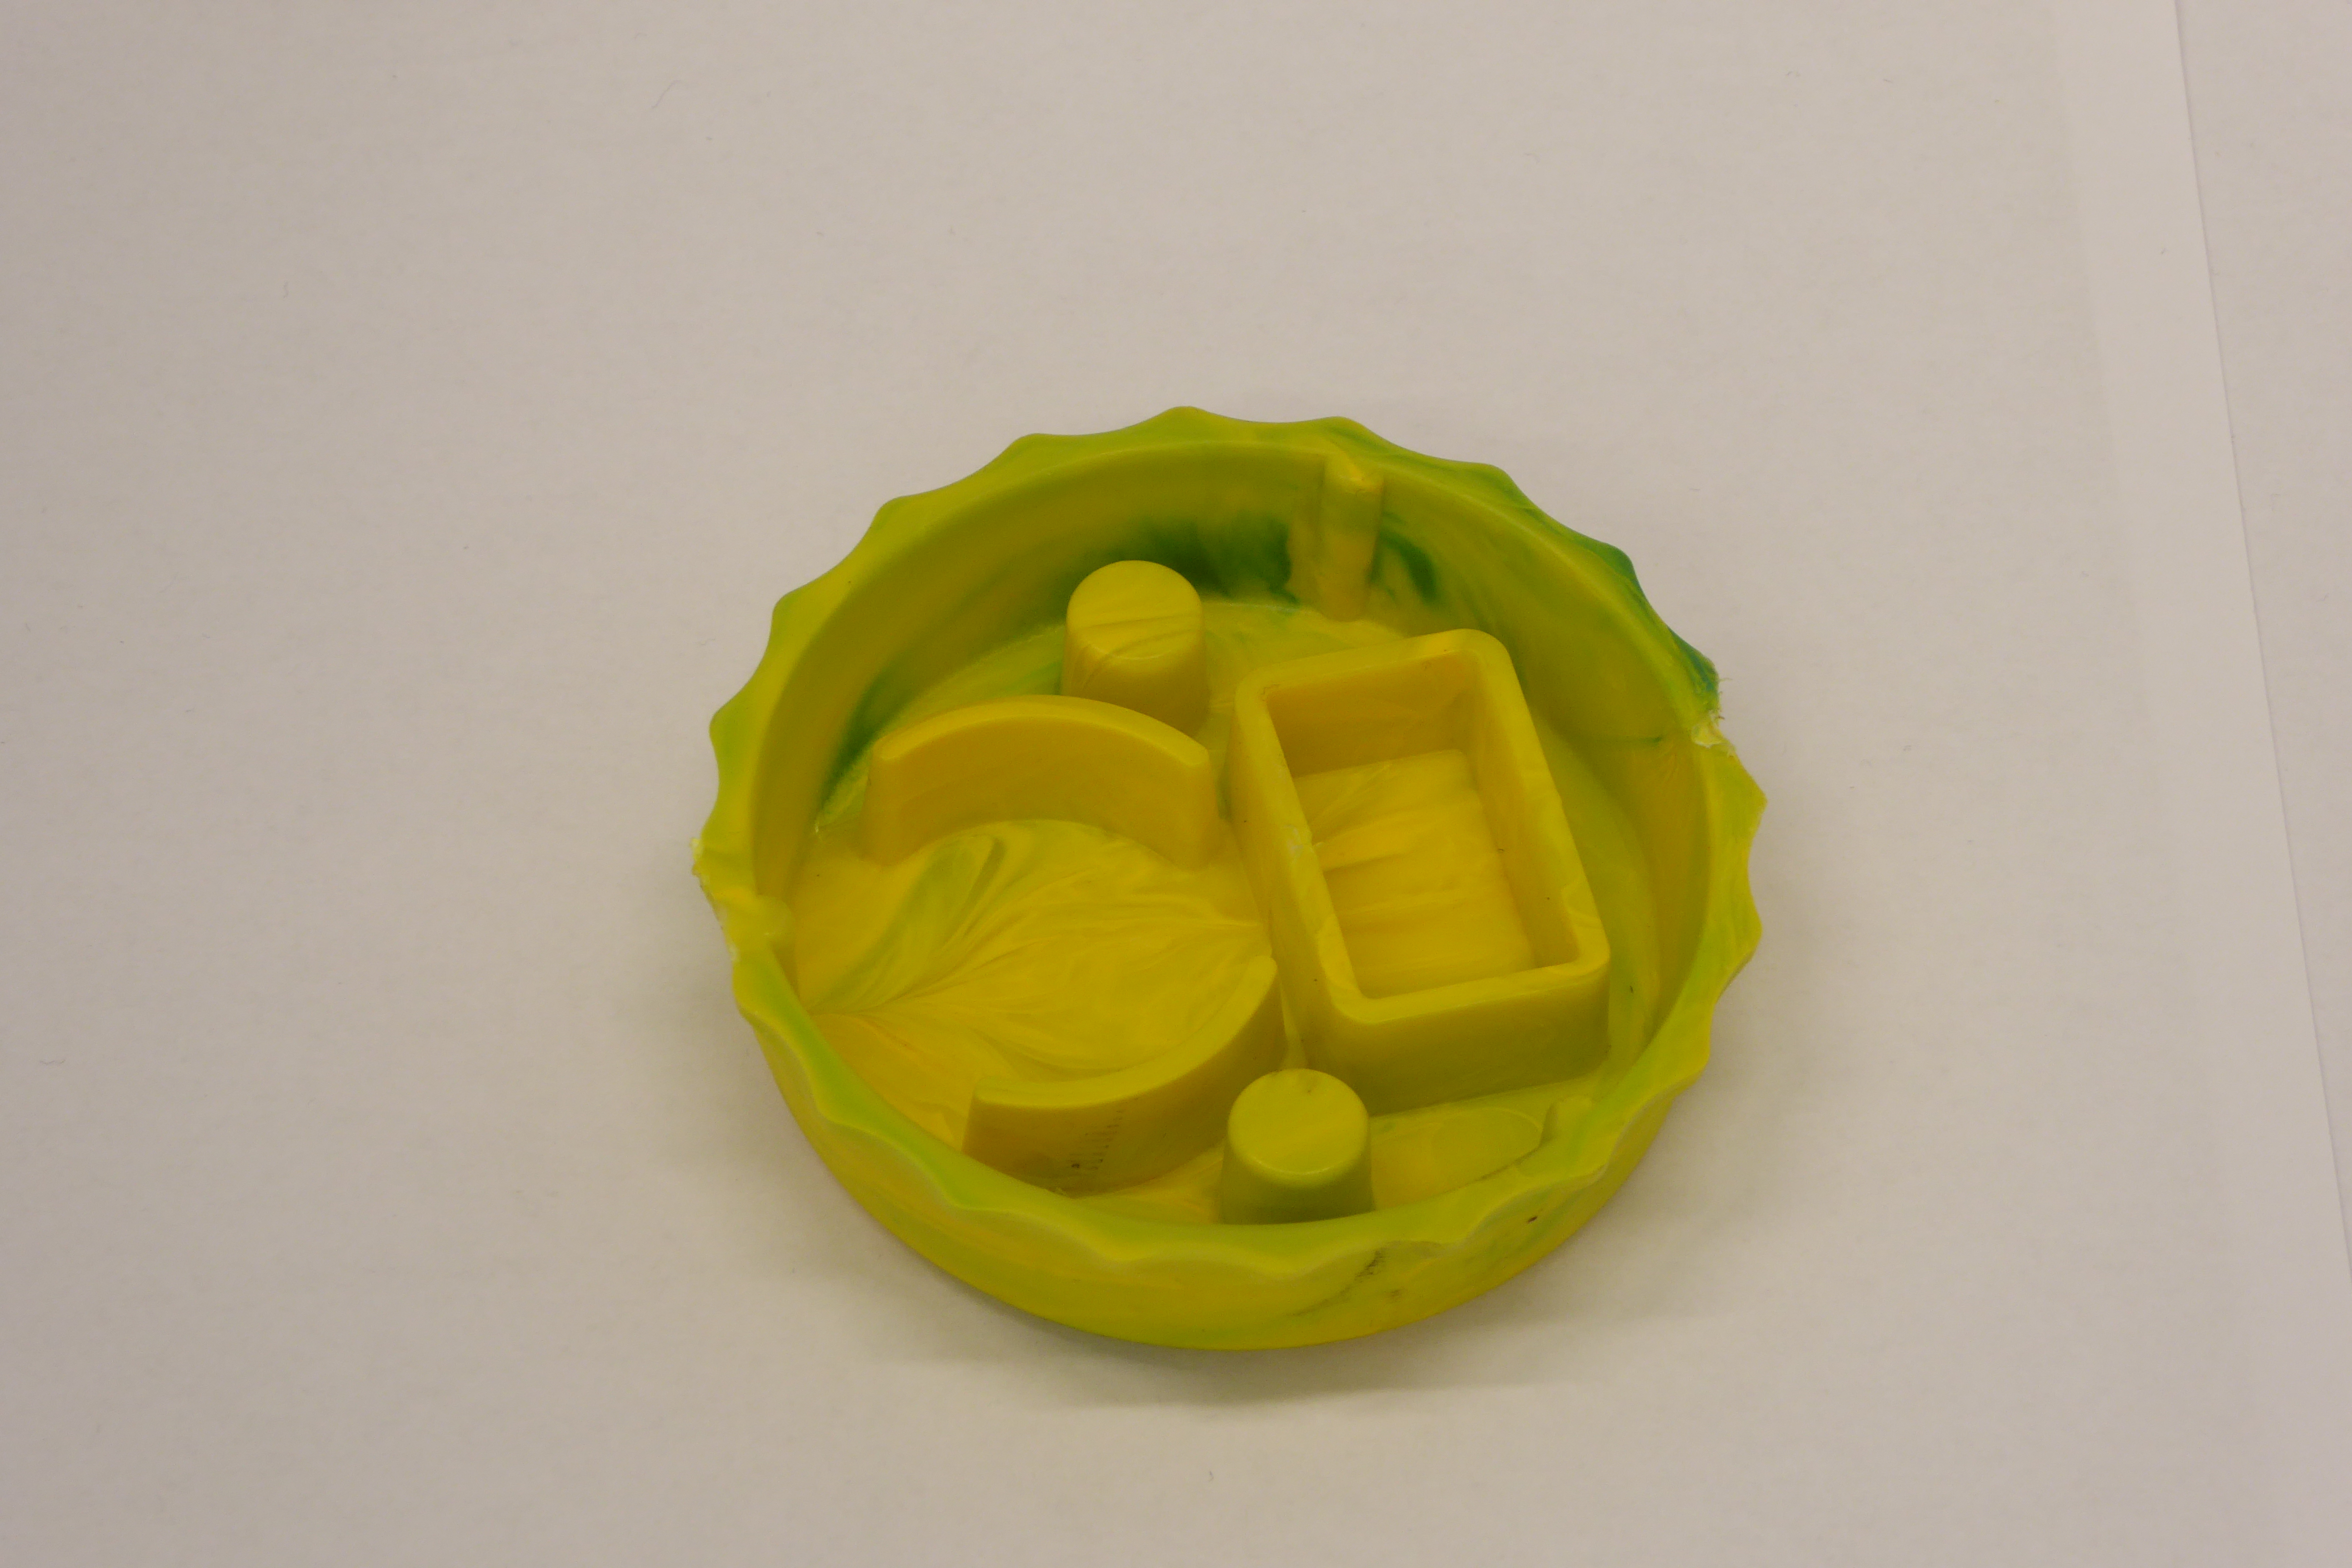
Label: Bottle Opener - Cover